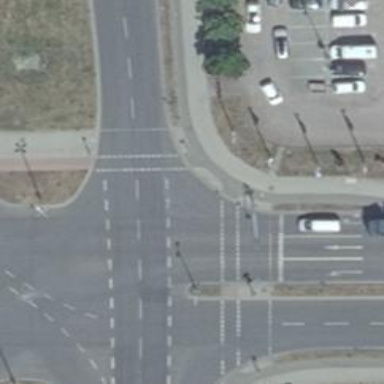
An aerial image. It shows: Road with traffic signals at the crossing.